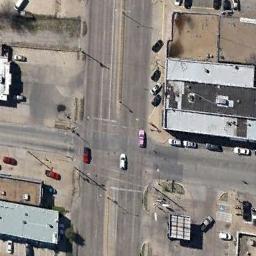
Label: intersection